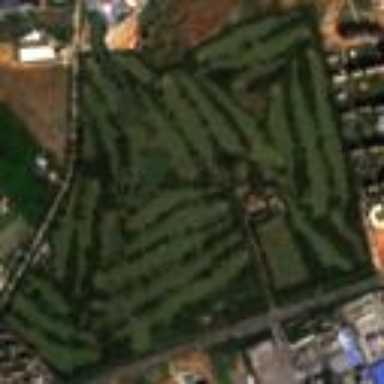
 place for golfing and leisure activities."